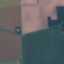
Label: AnnualCrop